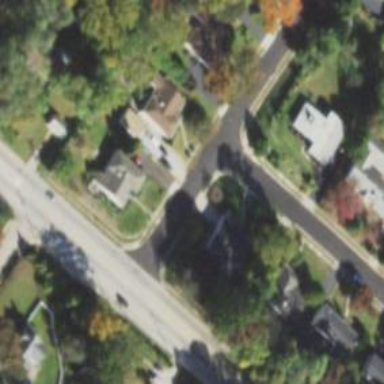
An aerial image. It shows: Unmarked road crossing.